Question: I encountered a rather strange bug when my app is launching in release mode:

I had followed <URL> answer to preserve my pages for my BottomNavigationBar using 'PageView' and 'AutomaticKeepAliveClientMixin'. In debug mode, this bug does not happen.
'home.dart'
'''
import 'package:flutter/material.dart';
import 'package:lottery_rewards/controller.dart';
class HomeView extends StatefulWidget {
const HomeView({Key? key}) : super(key: key);
@override
State<StatefulWidget> createState() => _HomeView();
}
class _HomeView extends State<HomeView>
with AutomaticKeepAliveClientMixin<HomeView> {
@override
Widget build(BuildContext context) {
super.build(context);
return Column(
children: [
const MainAppBar(),
Expanded(
child: Center(
child: TextButton(
child: const Text('Home'),
onPressed: () {
},
),
),
)
],
);
}
@override
bool get wantKeepAlive => true;
}
'''
Also in the terminal, it says that "Null check operator used on a null value", however I do not know where I used this code.
'''
I/flutter (29449): Null check operator used on a null value
I/flutter (29449): #0 _PagePosition.applyViewportDimension (package:flutter/src/widgets/page_view.dart:455)
I/flutter (29449): #1 RenderViewport.performLayout (package:flutter/src/rendering/viewport.dart:1456)
I/flutter (29449): #2 RenderObject.layout (package:flutter/src/rendering/object.dart:1915)
I/flutter (29449): #3 RenderProxyBoxMixin.performLayout (package:flutter/src/rendering/proxy_box.dart:116)
I/flutter (29449): #4 RenderObject.layout (package:flutter/src/rendering/object.dart:1915)
I/flutter (29449): #5 RenderProxyBoxMixin.performLayout (package:flutter/src/rendering/proxy_box.dart:116)
I/flutter (29449): #6 RenderObject.layout (package:flutter/src/rendering/object.dart:1915)
I/flutter (29449): #7 RenderProxyBoxMixin.performLayout (package:flutter/src/rendering/proxy_box.dart:116)
I/flutter (29449): #8 RenderObject.layout (package:flutter/src/rendering/object.dart:1915)
I/flutter (29449): #9 RenderProxyBoxMixin.performLayout (package:flutter/src/rendering/proxy_box.dart:116)
I/flutter (29449): #10 RenderObject.layout (package:flutter/src/rendering/object.dart:1915)
I/flutter (29449): #11 RenderProxyBoxMixin.performLayout (package:flutter/src/rendering/proxy_box.dart:116)
I/flutter (29449): #12 RenderObject.layout (package:flutter/src/rendering/object.dart:1915)
I/flutter (29449): #13 RenderProxyBoxMixin.performLayout (package:flutter/src/rendering/proxy_box.dart:116)
I/flutter (29449): #14 RenderObject.layout (package:flutter/src/rendering/object.dart:1915)
I/flutter (29449): #15 RenderProxyBoxMixin.performLayout (package:flutter/src/rendering/proxy_box.dart:116)
I/flutter (29449): #16 RenderObject.layout (package:flutter/src/rendering/object.dart:1915)
I/flutter (29449): #17 RenderProxyBoxMixin.performLayout (package:flutter/src/rendering/proxy_box.dart:116)
I/flutter (29449): #18 RenderCustomPaint.performLayout (package:flutter/src/rendering/custom_paint.dart:545)
I/flutter (29449): #19 RenderObject.layout (package:flutter/src/rendering/object.dart:1915)
I/flutter (29449): #20 RenderProxyBoxMixin.performLayout (package:flutter/src/rendering/proxy_box.dart:116)
I/flutter (29449): #21 RenderObject.layout (package:flutter/src/rendering/object.dart:1915)
I/flutter (29449): #22 _RenderLayoutBuilder.performLayout (package:flutter/src/widgets/layout_builder.dart:318)
I/flutter (29449): #23 RenderObject.layout (package:flutter/src/rendering/object.dart:1915)
I/flutter (29449): #24 MultiChildLayoutDelegate.layoutChild (package:flutter/src/rendering/custom_layout.dart:171)
I/flutter (29449): #25 _ScaffoldLayout.performLayout (package:flutter/src/material/scaffold.dart:1003)
I/flutter (29449): #26 MultiChildLayoutDelegate._callPerformLayout (package:flutter/src/rendering/custom_layout.dart:240)
I/flutter (29449): #27 RenderCustomMultiChildLayoutBox.performLayout (package:flutter/src/rendering/custom_layout.dart:403)
I/flutter (29449): #28 RenderObject.layout (package:flutter/src/rendering/object.dart:1915)
I/flutter (29449): #29 RenderProxyBoxMixin.performLayout (package:flutter/src/rendering/proxy_box.dart:116)
I/flutter (29449): #30 RenderObject.layout (package:flutter/src/rendering/object.dart:1915)
I/flutter (29449): #31 RenderProxyBoxMixin.performLayout (package:flutter/src/rendering/proxy_box.dart:116)
I/flutter (29449): #32 _RenderCustomClip.performLayout (package:flutter/src/rendering/proxy_box.dart:1376)
I/flutter (29449): #33 RenderObject.layout (package:flutter/src/rendering/object.dart:1915)
I/flutter (29449): #34 RenderProxyBoxMixin.performLayout (package:flutter/src/rendering/proxy_box.dart:116)
I/flutter (29449): #35 RenderObject.layout (package:flutter/src/rendering/object.dart:1915)
I/flutter (29449): #36 RenderProxyBoxMixin.performLayout (package:flutter/src/rendering/proxy_box.dart:116)
I/flutter (29449): #37 RenderObject.layout (package:flutter/src/rendering/object.dart:1915)
I/flutter (29449): #38 RenderProxyBoxMixin.performLayout (package:flutter/src/rendering/proxy_box.dart:116)
I/flutter (29449): #39 RenderObject.layout (package:flutter/src/rendering/object.dart:1915)
I/flutter (29449): #40 RenderProxyBoxMixin.performLayout (package:flutter/src/rendering/proxy_box.dart:116)
I/flutter (29449): #41 RenderObject.layout (package:flutter/src/rendering/object.dart:1915)
I/flutter (29449): #42 RenderProxyBoxMixin.performLayout (package:flutter/src/rendering/proxy_box.dart:116)
I/flutter (29449): #43 RenderObject.layout (package:flutter/src/rendering/object.dart:1915)
I/flutter (29449): #44 RenderProxyBoxMixin.performLayout (package:flutter/src/rendering/proxy_box.dart:116)
I/flutter (29449): #45 RenderObject.layout (package:flutter/src/rendering/object.dart:1915)
I/flutter (29449): #46 RenderProxyBoxMixin.performLayout (package:flutter/src/rendering/proxy_box.dart:116)
I/flutter (29449): #47 RenderObject.layout (package:flutter/src/rendering/object.dart:1915)
I/flutter (29449): #48 RenderProxyBoxMixin.performLayout (package:flutter/src/rendering/proxy_box.dart:116)
I/flutter (29449): #49 RenderObject.layout (package:flutter/src/rendering/object.dart:1915)
I/flutter (29449): #50 RenderProxyBoxMixin.performLayout (package:flutter/src/rendering/proxy_box.dart:116)
I/flutter (29449): #51 RenderObject.layout (package:flutter/src/rendering/object.dart:1915)
I/flutter (29449): #52 RenderProxyBoxMixin.performLayout (package:flutter/src/rendering/proxy_box.dart:116)
I/flutter (29449): #53 RenderObject.layout (package:flutter/src/rendering/object.dart:1915)
I/flutter (29449): #54 RenderProxyBoxMixin.performLayout (package:flutter/src/rendering/proxy_box.dart:116)
I/flutter (29449): #55 RenderObject.layout (package:flutter/src/rendering/object.dart:1915)
I/flutter (29449): #56 RenderProxyBoxMixin.performLayout (package:flutter/src/rendering/proxy_box.dart:116)
I/flutter (29449): #57 RenderObject.layout (package:flutter/src/rendering/object.dart:1915)
I/flutter (29449): #58 RenderProxyBoxMixin.performLayout (package:flutter/src/rendering/proxy_box.dart:116)
I/flutter (29449): #59 RenderObject.layout (package:flutter/src/rendering/object.dart:1915)
I/flutter (29449): #60 RenderProxyBoxMixin.performLayout (package:flutter/src/rendering/proxy_box.dart:116)
I/flutter (29449): #61 RenderObject.layout (package:flutter/src/rendering/object.dart:1915)
I/flutter (29449): #62 RenderProxyBoxMixin.performLayout (package:flutter/src/rendering/proxy_box.dart:116)
I/flutter (29449): #63 RenderObject.layout (package:flutter/src/rendering/object.dart:1915)
I/flutter (29449): #64 RenderProxyBoxMixin.performLayout (package:flutter/src/rendering/proxy_box.dart:116)
I/flutter (29449): #65 RenderObject.layout (package:flutter/src/rendering/object.dart:1915)
I/flutter (29449): #66 RenderProxyBoxMixin.performLayout (package:flutter/src/rendering/proxy_box.dart:116)
I/flutter (29449): #67 RenderObject.layout (package:flutter/src/rendering/object.dart:1915)
I/flutter (29449): #68 RenderProxyBoxMixin.performLayout (package:flutter/src/rendering/proxy_box.dart:116)
I/flutter (29449): #69 RenderObject.layout (package:flutter/src/rendering/object.dart:1915)
I/flutter (29449): #70 RenderProxyBoxMixin.performLayout (package:flutter/src/rendering/proxy_box.dart:116)
I/flutter (29449): #71 RenderOffstage.performLayout (package:flutter/src/rendering/proxy_box.dart:3462)
I/flutter (29449): #72 RenderObject.layout (package:flutter/src/rendering/object.dart:1915)
I/flutter (29449): #73 RenderProxyBoxMixin.performLayout (package:flutter/src/rendering/proxy_box.dart:116)
I/flutter (29449): #74 RenderObject.layout (package:flutter/src/rendering/object.dart:1915)
I/flutter (29449): #75 _RenderTheatre.performLayout (package:flutter/src/widgets/overlay.dart:749)
I/flutter (29449): #76 RenderObject.layout (package:flutter/src/rendering/object.dart:1915)
I/flutter (29449): #77 RenderProxyBoxMixin.performLayout (package:flutter/src/rendering/proxy_box.dart:116)
I/flutter (29449): #78 RenderObject.layout (package:flutter/src/rendering/object.dart:1915)
I/flutter (29449): #79 RenderProxyBoxMixin.performLayout (package:flutter/src/rendering/proxy_box.dart:116)
I/flutter (29449): #80 RenderObject.layout (package:flutter/src/rendering/object.dart:1915)
I/flutter (29449): #81 RenderProxyBoxMixin.performLayout (package:flutter/src/rendering/proxy_box.dart:116)
I/flutter (29449): #82 RenderObject.layout (package:flutter/src/rendering/object.dart:1915)
I/flutter (29449): #83 RenderProxyBoxMixin.performLayout (package:flutter/src/rendering/proxy_box.dart:116)
I/flutter (29449): #84 RenderObject.layout (package:flutter/src/rendering/object.dart:1915)
I/flutter (29449): #85 RenderProxyBoxMixin.performLayout (package:flutter/src/rendering/proxy_box.dart:116)
I/flutter (29449): #86 RenderObject.layout (package:flutter/src/rendering/object.dart:1915)
I/flutter (29449): #87 RenderProxyBoxMixin.performLayout (package:flutter/src/rendering/proxy_box.dart:116)
I/flutter (29449): #88 RenderObject.layout (package:flutter/src/rendering/object.dart:1915)
I/flutter (29449): #89 RenderProxyBoxMixin.performLayout (package:flutter/src/rendering/proxy_box.dart:116)
I/flutter (29449): #90 RenderObject.layout (package:flutter/src/rendering/object.dart:1915)
I/flutter (29449): #91 RenderView.performLayout (package:flutter/src/rendering/view.dart:165)
I/flutter (29449): #92 RenderObject._layoutWithoutResize (package:flutter/src/rendering/object.dart:1757)
I/flutter (29449): #93 PipelineOwner.flushLayout (package:flutter/src/rendering/object.dart:887)
I/flutter (29449): #94 RendererBinding.drawFrame (package:flutter/src/rendering/binding.dart:504)
I/flutter (29449): #95 WidgetsBinding.drawFrame (package:flutter/src/widgets/binding.dart:892)
I/flutter (29449): #96 RendererBinding._handlePersistentFrameCallback (package:flutter/src/rendering/binding.dart:370)
I/flutter (29449): #97 SchedulerBinding._invokeFrameCallback (package:flutter/src/scheduler/binding.dart:1146)
I/flutter (29449): #98 SchedulerBinding.handleDrawFrame (package:flutter/src/scheduler/binding.dart:1083)
I/flutter (29449): #99 SchedulerBinding._handleDrawFrame (package:flutter/src/scheduler/binding.dart:997)
'''
Please help! What is causing this issue?
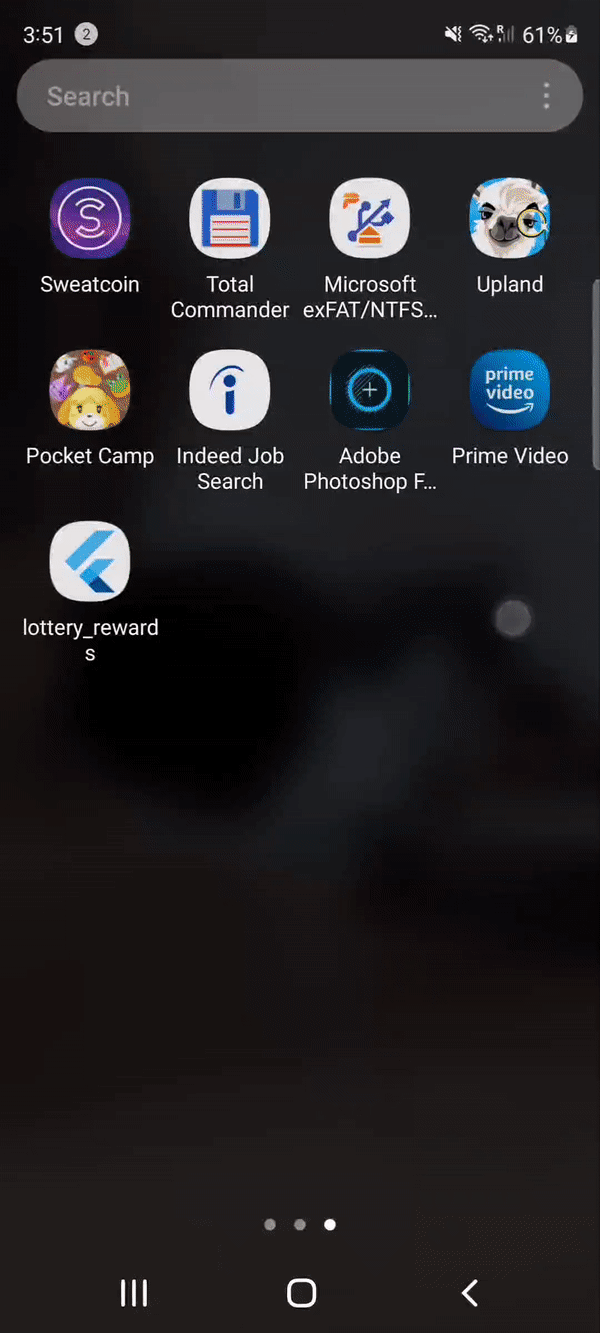
Answer: I was getting the same Issue and i found that is a flutter bug :)
In the meanwhile, there is a small hack to avoid this issue : add a small delay before calling runApp
'''
void main() async {
await Future.delayed(const Duration(milliseconds: 200));
runApp(const MyApp());
}
'''